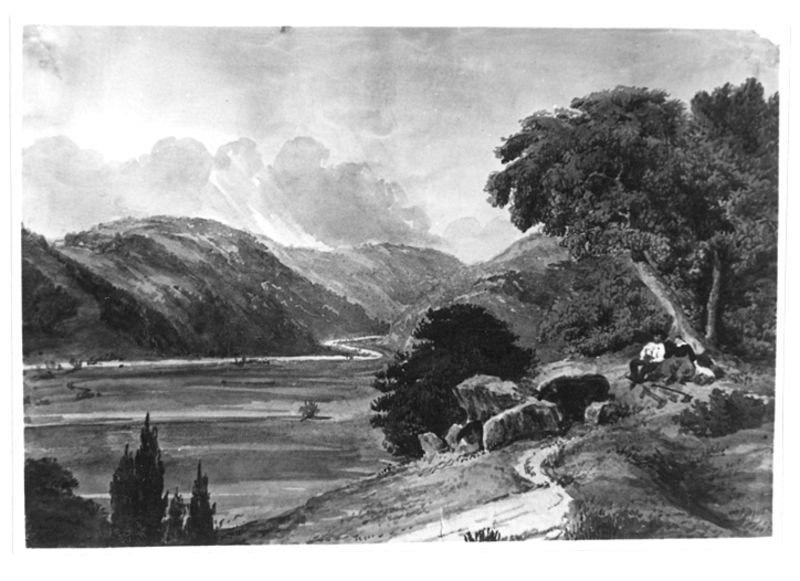
Titel: Weites, von Bergen gesäumtes Wiesental
Künstler: Emil Lugo
Standort: Karlsruhe
Institution: Staatliche Kunsthalle Karlsruhe
Schlagwörter: berg, bäume, himmel, men, people, white, black, dark, figures, gray, grey, painting, sitting, woman, print, cloud, clouds, man, rock, rocks, sky, stone, tree, hill, hills, lake, landscape, mountain, mountains, nature, ocean, water, street, sun, trees, forest, grass, light, river, stream, bushes, path, road, drawing, black and white, frame, monochrome, leaning, photo, storm, bright, meadow, dirt, person, valley, baum, mann, strasse, leaves, trunk, watercolor, art, rain, fluss, bush, branches, wolken, resting, sleep, sleeping, leave, shrubs, landschaft, stones, shirt, picturesque, hiking, wanderer, trail, rest, foto, gebirge, firs, weg, curves, pause, rast, aquarel, riverside, travelers, under, felsen, peaple, nap, panorama, berge, idylle, tal, mensch, tree trunk, camping, far, shadowy, relaxing, scenic, hikers, deciduous, river valley, porson, cluod, eben, chemin, napping, resting under a tree, hiills, hardwood, waters edge